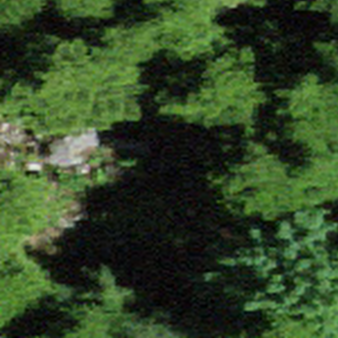
Label: other